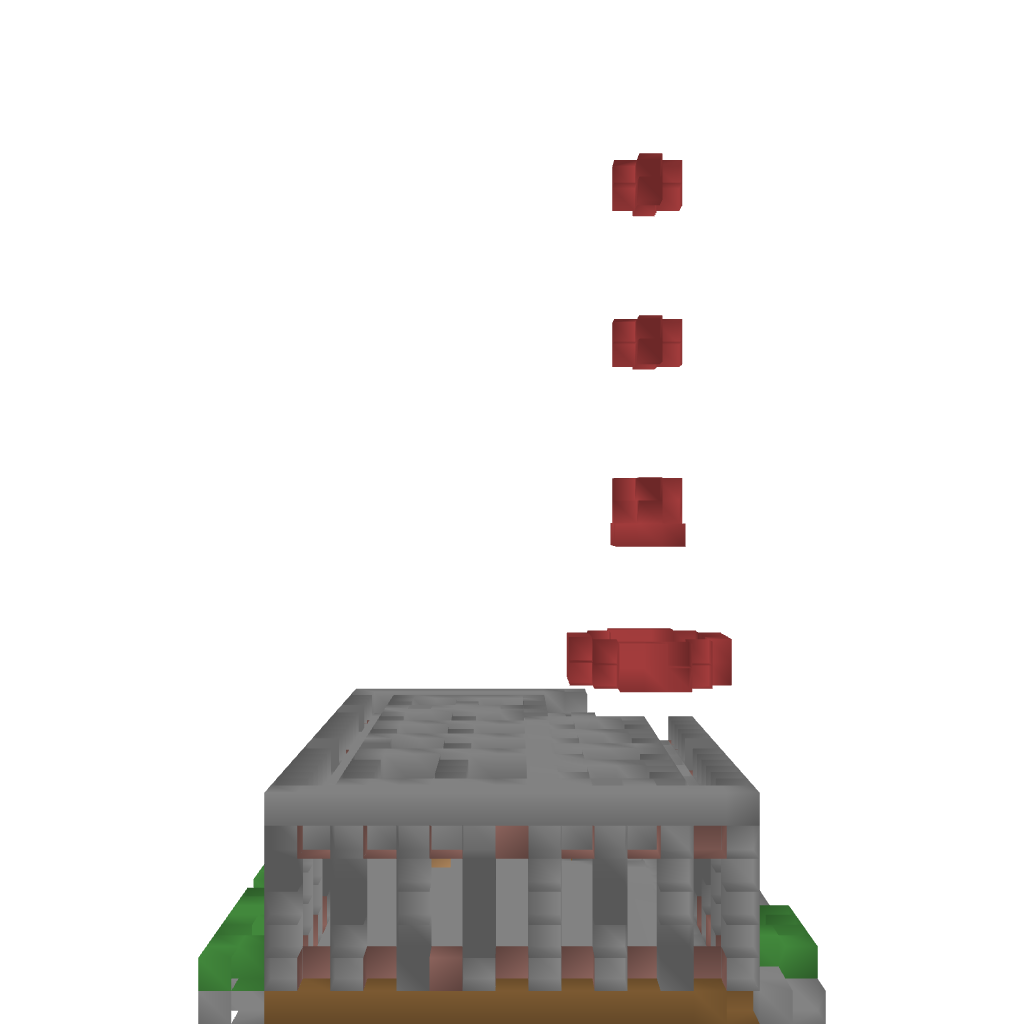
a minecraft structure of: Medium Factory bad low quality